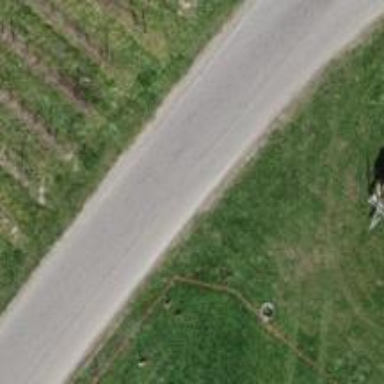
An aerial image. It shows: Unclassified road with asphalt surface.